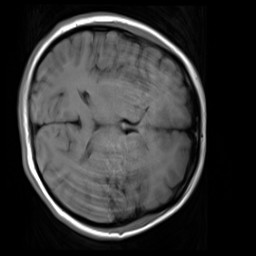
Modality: T1w
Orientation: axial
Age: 21
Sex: female
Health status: healthy
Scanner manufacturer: siemens
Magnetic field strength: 3 T
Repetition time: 4.1 s
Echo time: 0.0085 s